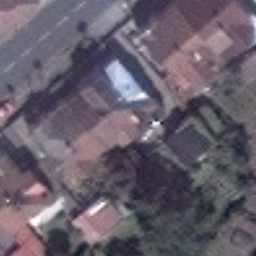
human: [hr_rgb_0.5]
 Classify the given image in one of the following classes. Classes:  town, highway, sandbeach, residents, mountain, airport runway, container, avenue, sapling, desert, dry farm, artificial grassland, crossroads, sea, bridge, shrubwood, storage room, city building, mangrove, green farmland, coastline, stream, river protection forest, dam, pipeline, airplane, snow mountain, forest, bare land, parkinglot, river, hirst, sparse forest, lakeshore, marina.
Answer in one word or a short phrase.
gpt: residents